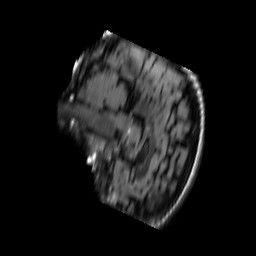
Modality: FLAIR
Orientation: sagittal
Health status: ill
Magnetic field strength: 3 T